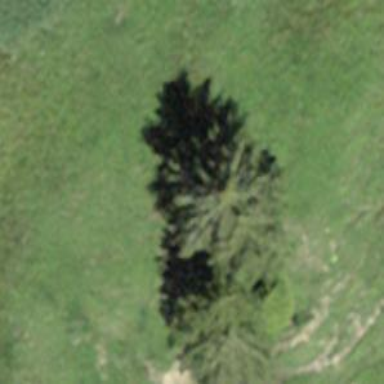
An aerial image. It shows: Needle-leaved tree in natural setting.